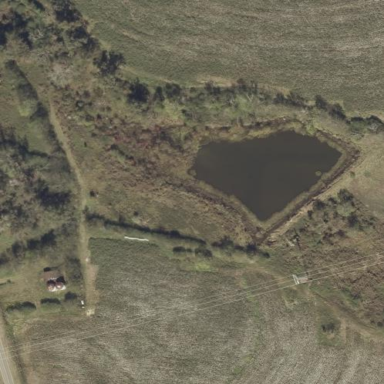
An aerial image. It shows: Pond surrounded by natural water.